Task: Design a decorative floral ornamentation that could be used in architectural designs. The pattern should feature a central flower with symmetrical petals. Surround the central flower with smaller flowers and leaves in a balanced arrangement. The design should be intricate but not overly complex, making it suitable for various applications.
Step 788:
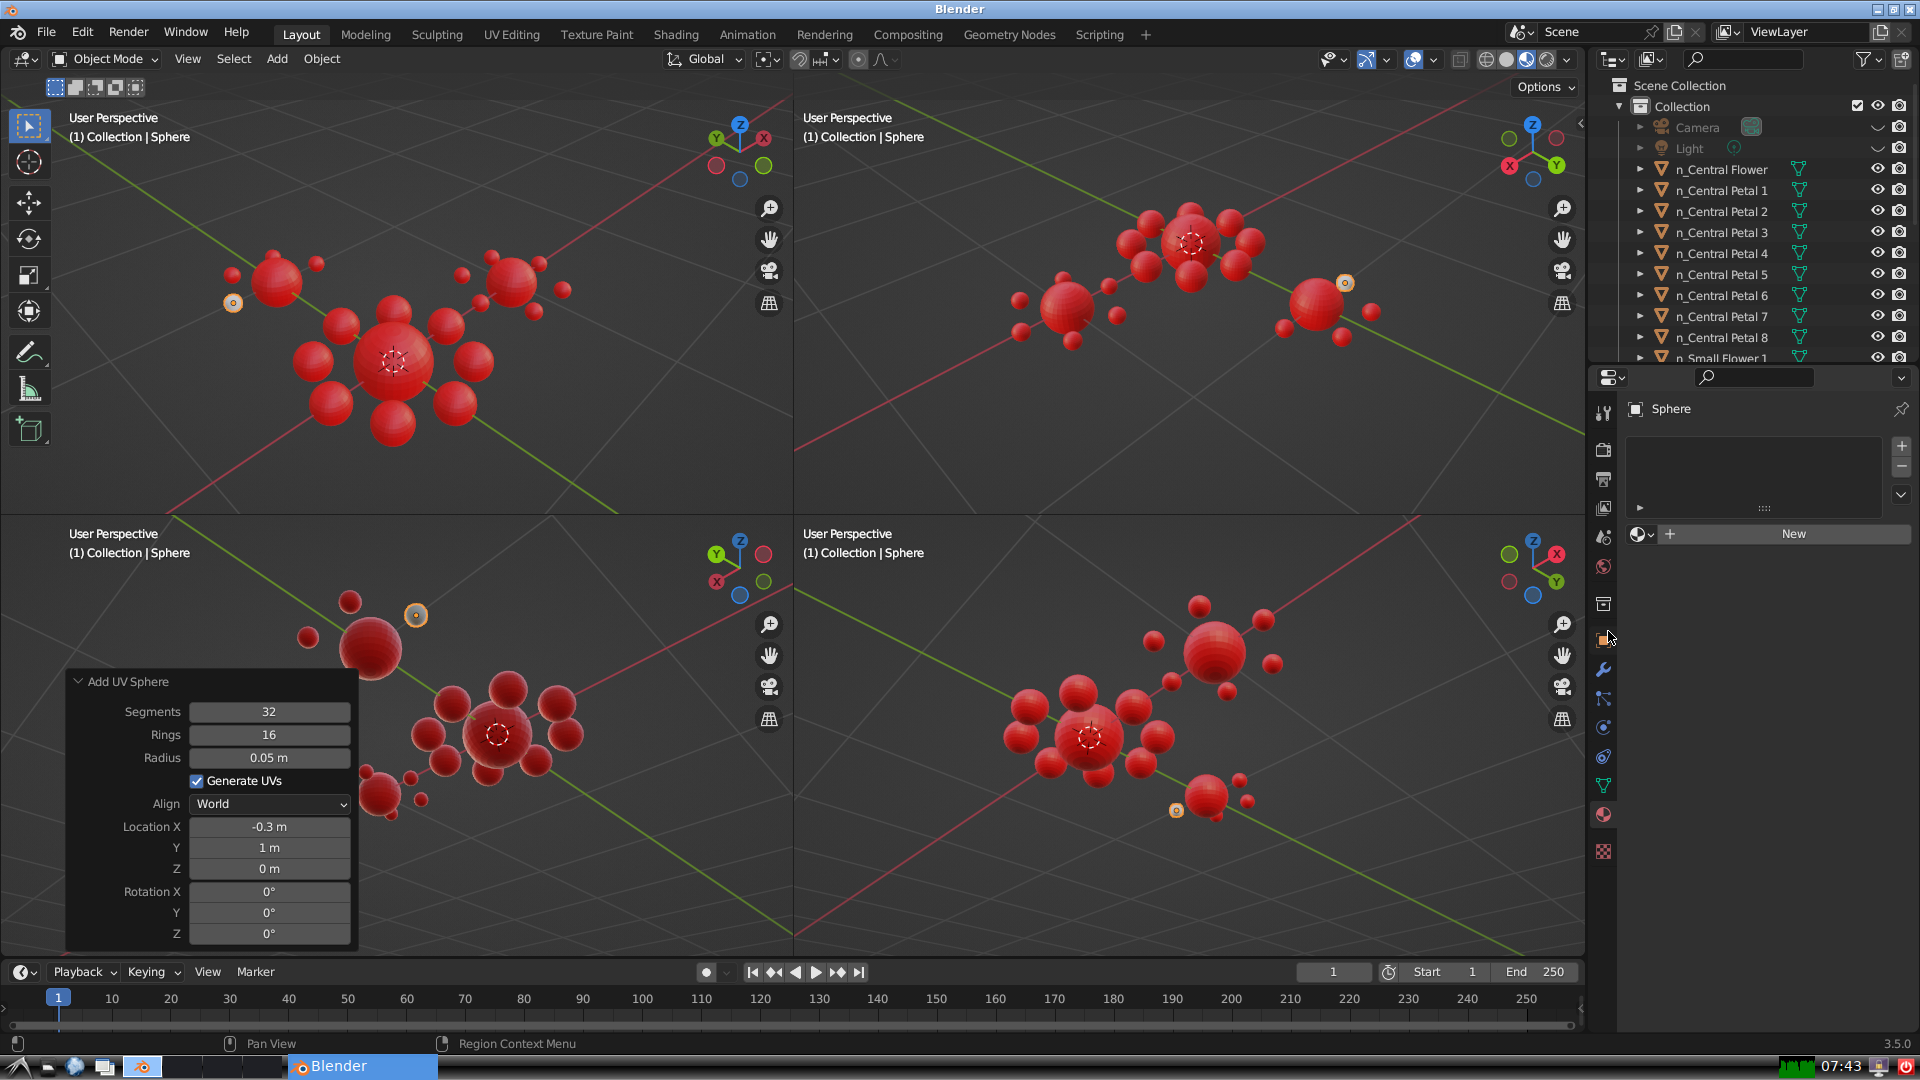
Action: click: no